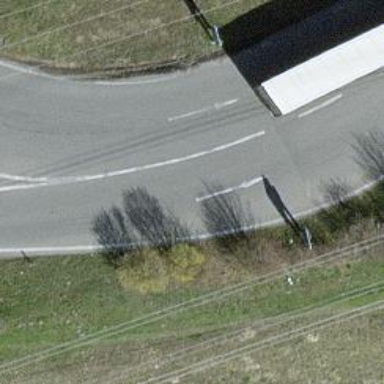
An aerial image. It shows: Road with "give way" sign.